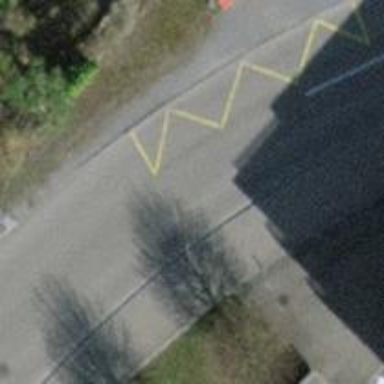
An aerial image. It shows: Public transport stop position.